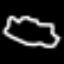
Label: squiggle